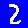
Digit: 2